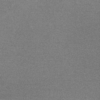
Label: dusty